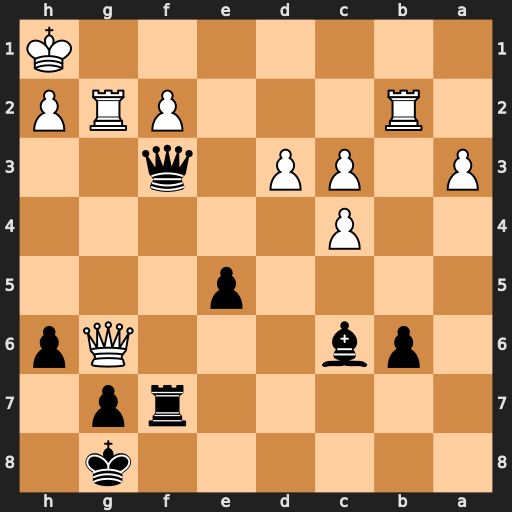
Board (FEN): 6k1/5rp1/1pb3Qp/4p3/2P5/P1PP1q2/1R3PRP/7K
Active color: b
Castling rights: -
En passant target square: -
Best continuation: Qd1#